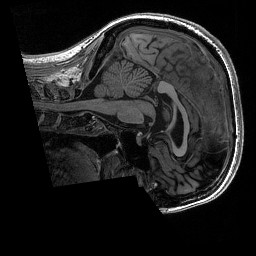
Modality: T1w
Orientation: sagittal
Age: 38
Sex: female
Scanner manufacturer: siemens
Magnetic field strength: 3 T
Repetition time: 2.53 s
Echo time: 0.0033 s